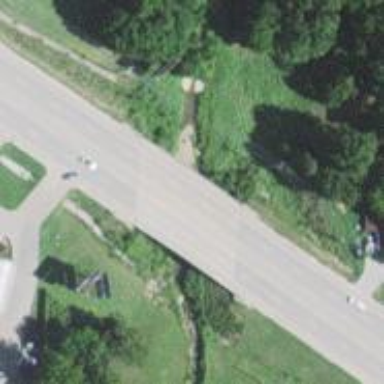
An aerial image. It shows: Beam bridge over trunk highway.